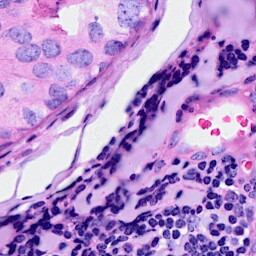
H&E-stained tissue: Breast